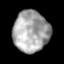
Tissue: lung
Cell type: Epithelial cells
Senescence score: 0.1862
Nuclear area (px): 1446
Mean DAPI intensity: 168.201